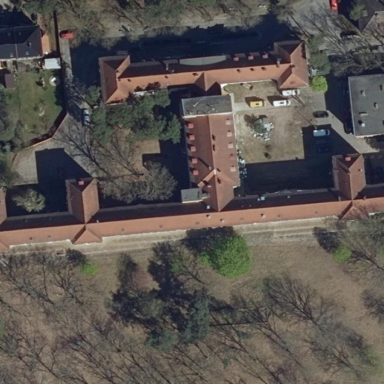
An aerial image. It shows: Hospital building with red roof.